Question: I am working on a tool that has a lot of very long tables. Some of these tables have multiple rows inside the '<thead>', and I would like to have all of them be 'position: sticky' at once. However, I cannot find a way to do this.
I tried adding 'position: sticky' to the th, like so:
'''
table thead th {
position: sticky;
top: 0;
}
'''
I also tried adding 'position: sticky' to the entire thead, but it seems that there's <URL> in Chromium that prevents this from working.
I am trying to achieve something like this:

Where both of the top two rows are kept sticky when the user scrolls past.
Is there a way to do this that works in both Chrome and Firefox? I do not need to support IE.
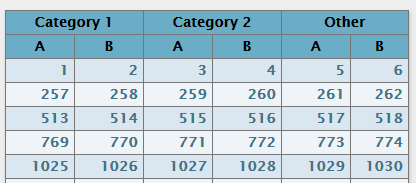
Answer: If all the '<tr>' elements will have the same height, say 20px, then you could try something like
'''
thead tr th {
position: sticky;
}
thead tr:nth-of-type(1) th {
top: 0;
}
thead tr:nth-of-type(2) th {
top: 20px;
}
thead tr:nth-of-type(3) th {
top: 40px;
}
'''